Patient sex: F
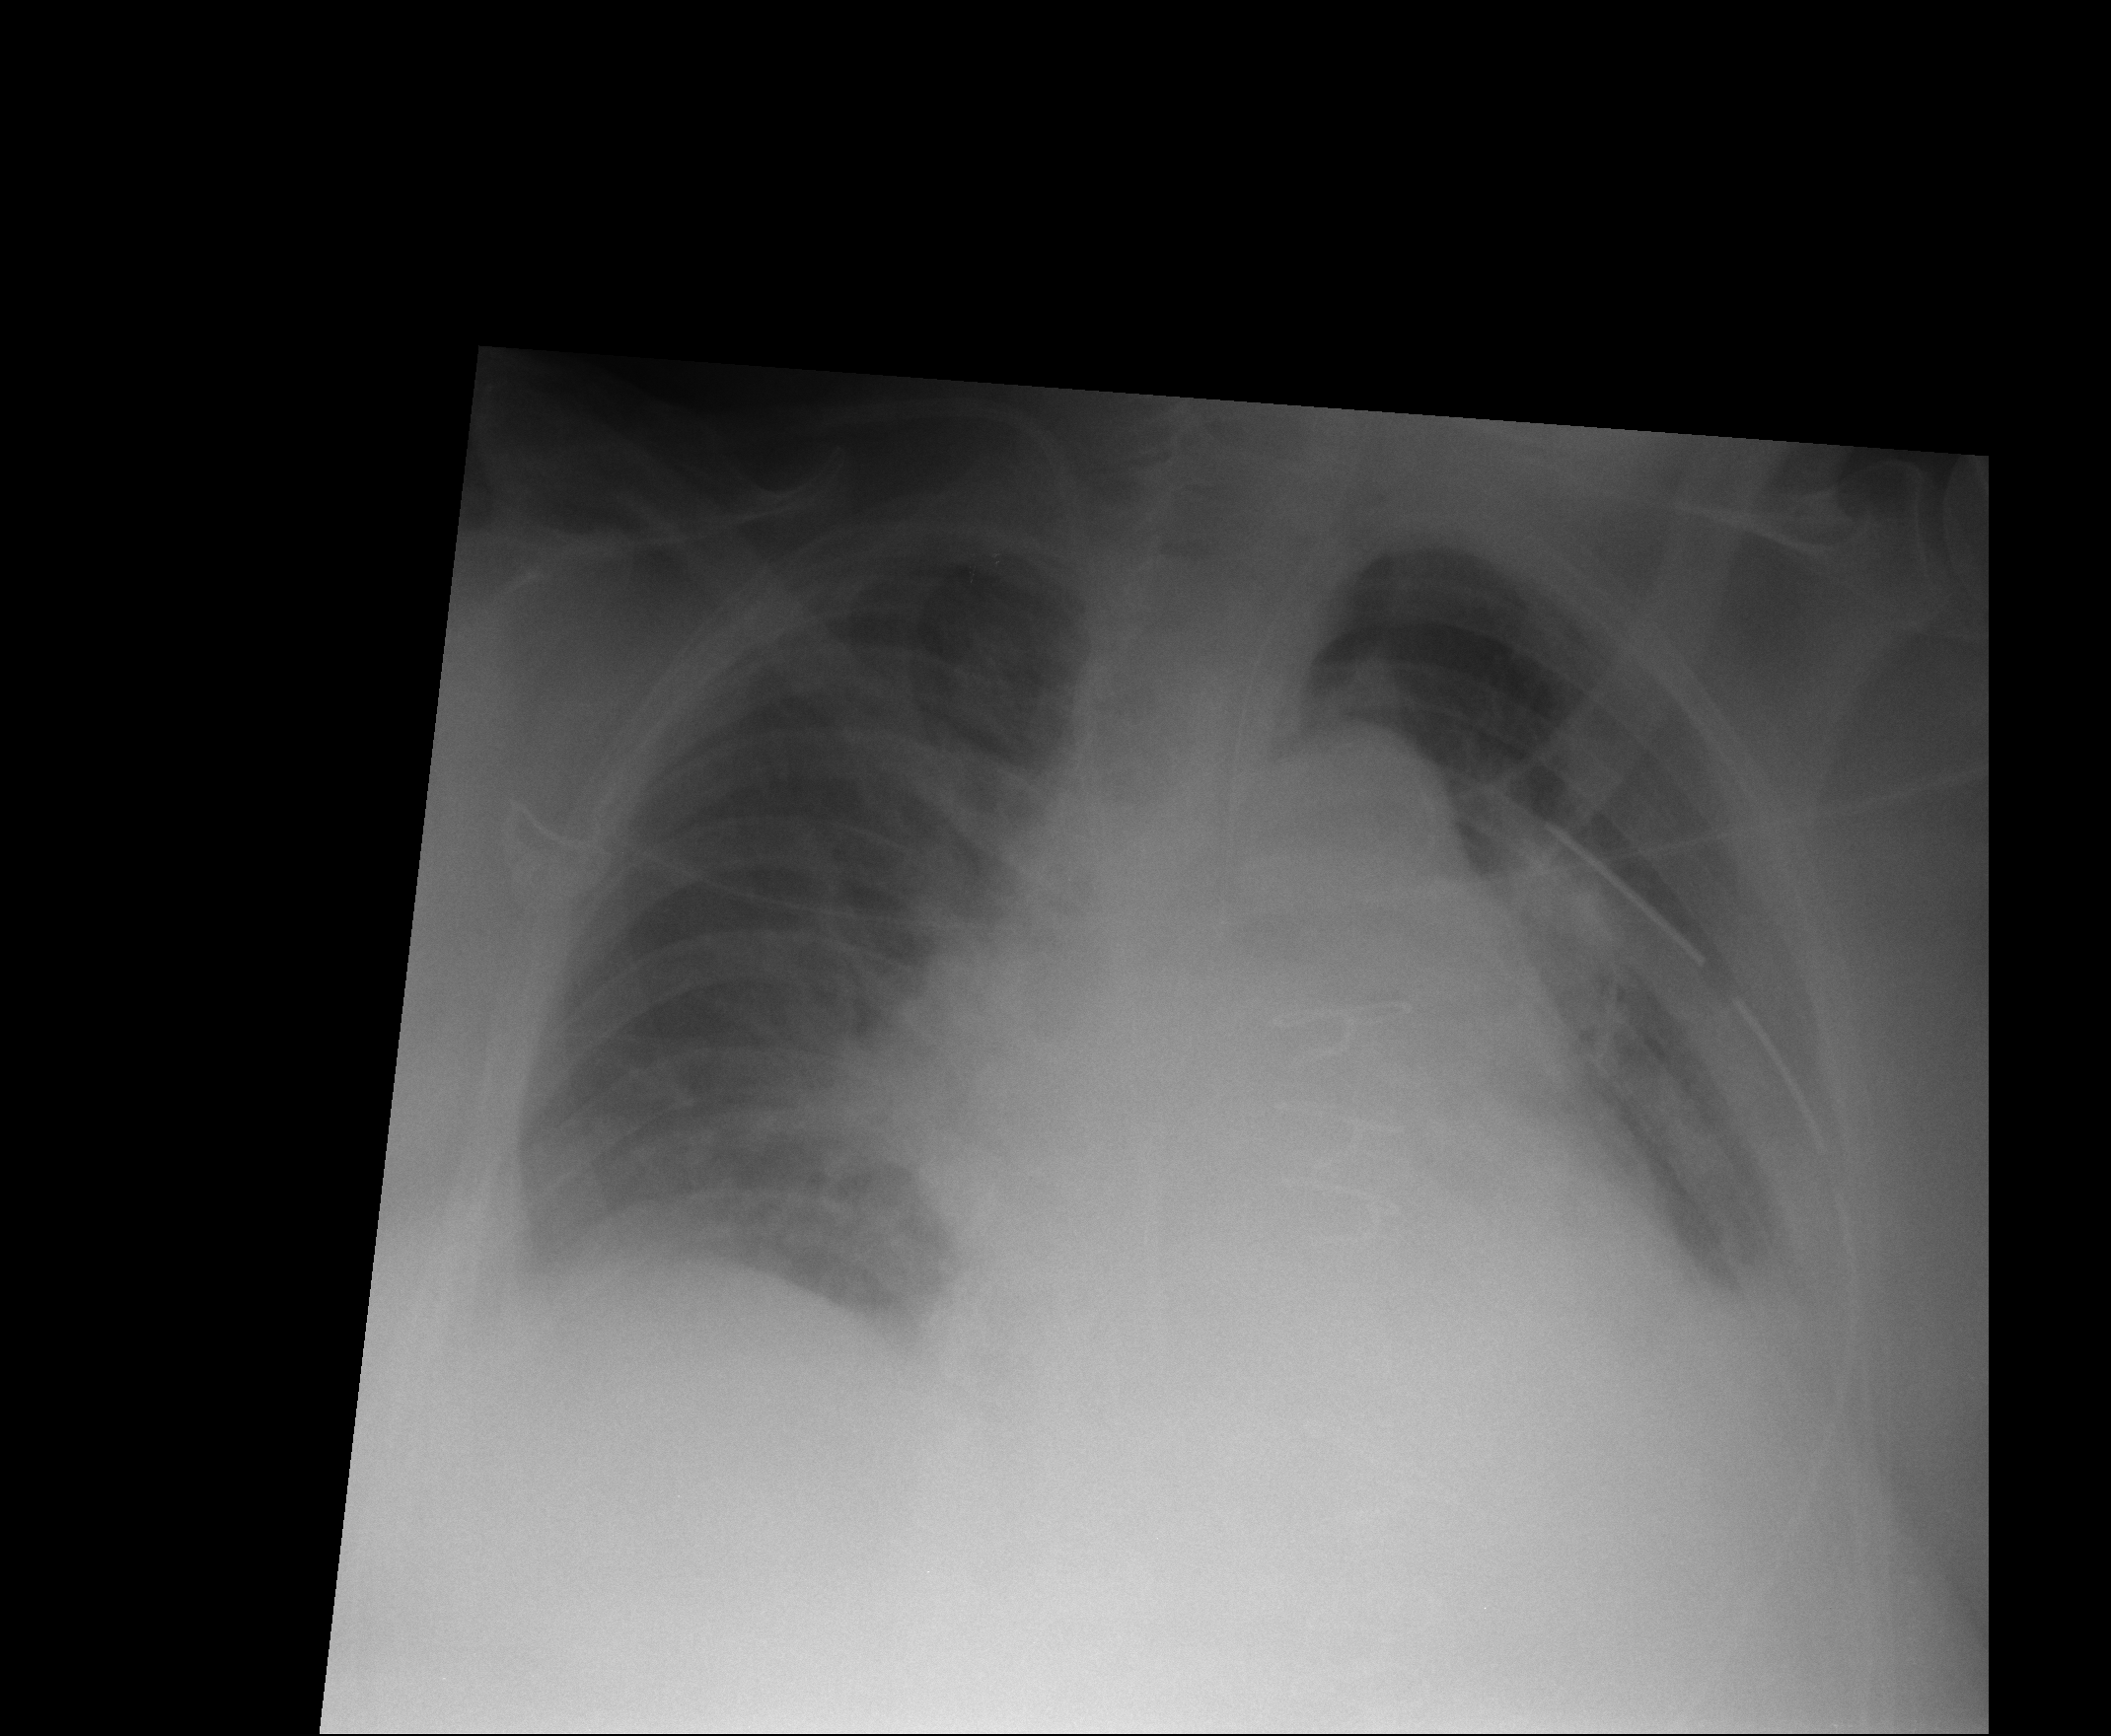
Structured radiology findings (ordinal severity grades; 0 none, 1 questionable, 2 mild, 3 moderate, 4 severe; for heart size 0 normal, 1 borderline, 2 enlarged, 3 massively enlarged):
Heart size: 1
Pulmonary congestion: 2
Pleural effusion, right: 1
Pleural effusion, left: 2
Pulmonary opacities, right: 1
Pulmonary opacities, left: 1
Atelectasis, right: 2
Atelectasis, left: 2